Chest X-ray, PA view. Patient: 59 years old, sex M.
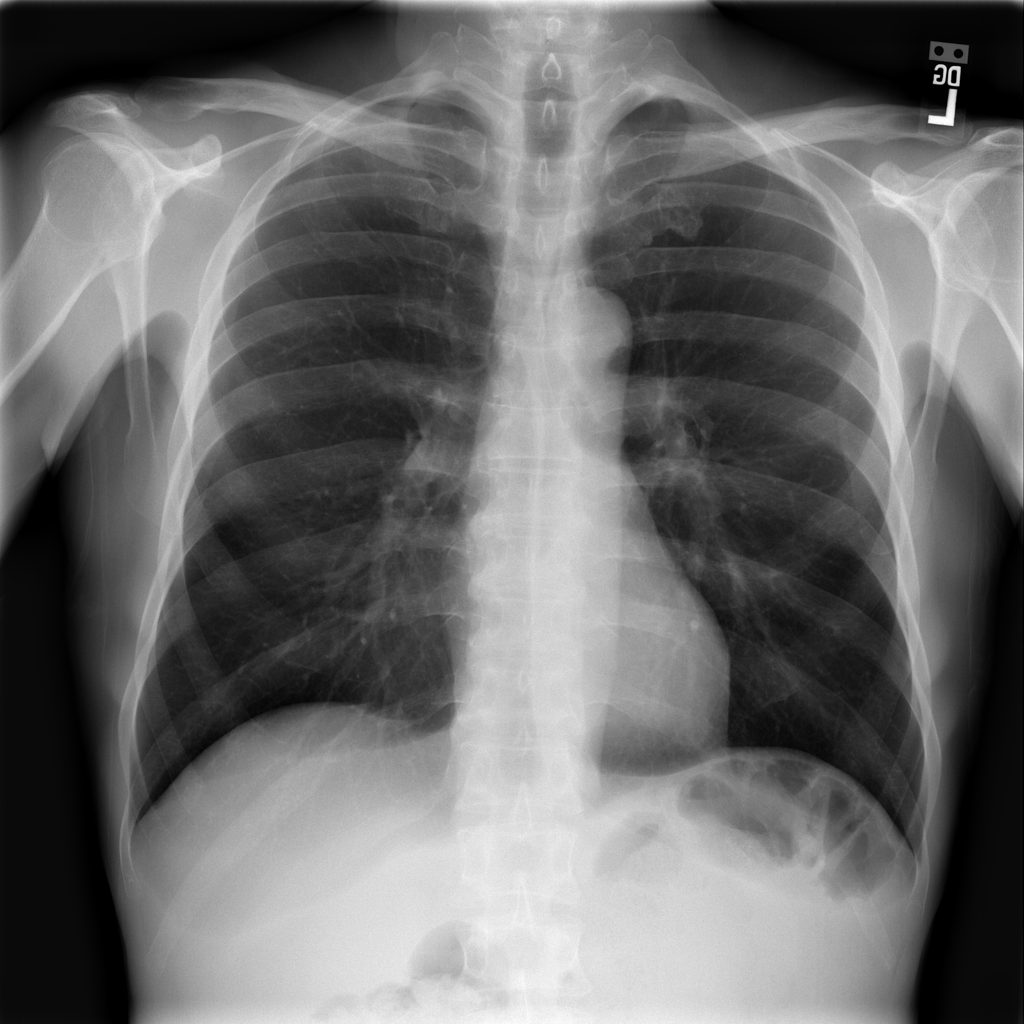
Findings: No Finding